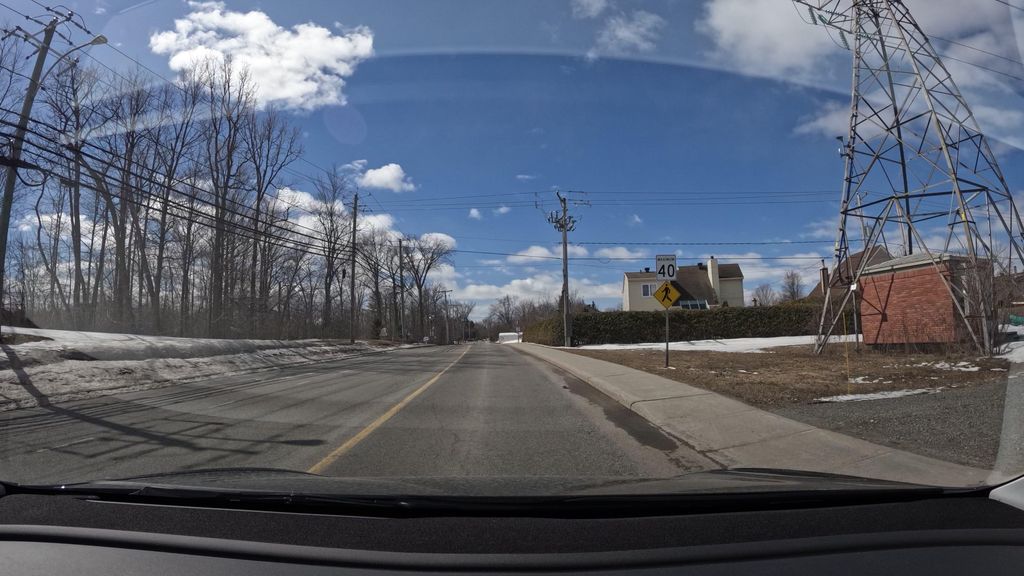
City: montreal